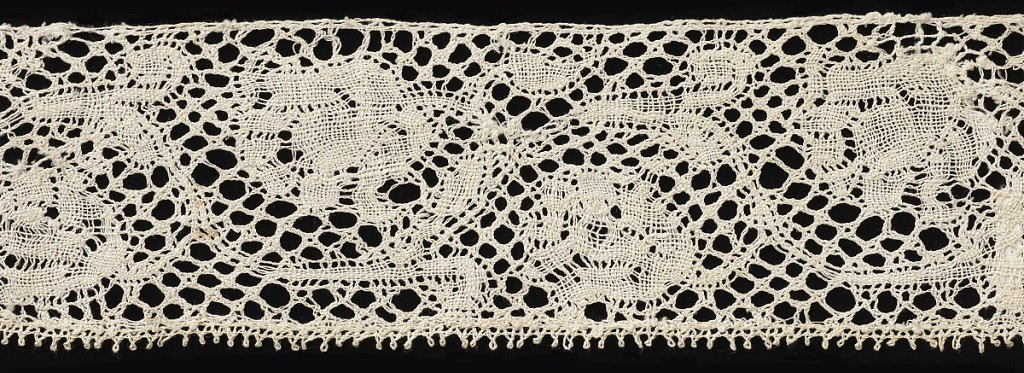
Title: Band
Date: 18th century
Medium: linen Technique: bobbin lace, Binche style with Binche ground
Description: Loosely worked design of a scrolling vine with large flower blossoms in an open mesh.